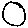
Label: circle